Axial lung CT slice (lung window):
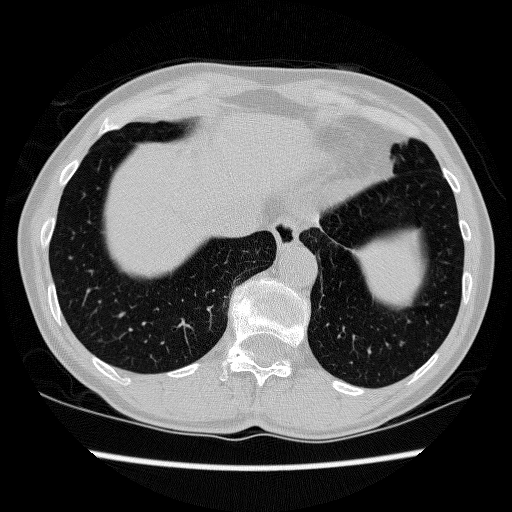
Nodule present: no